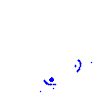
Particle: electron